Fundus camera: zeiss
Shooting center: fovea
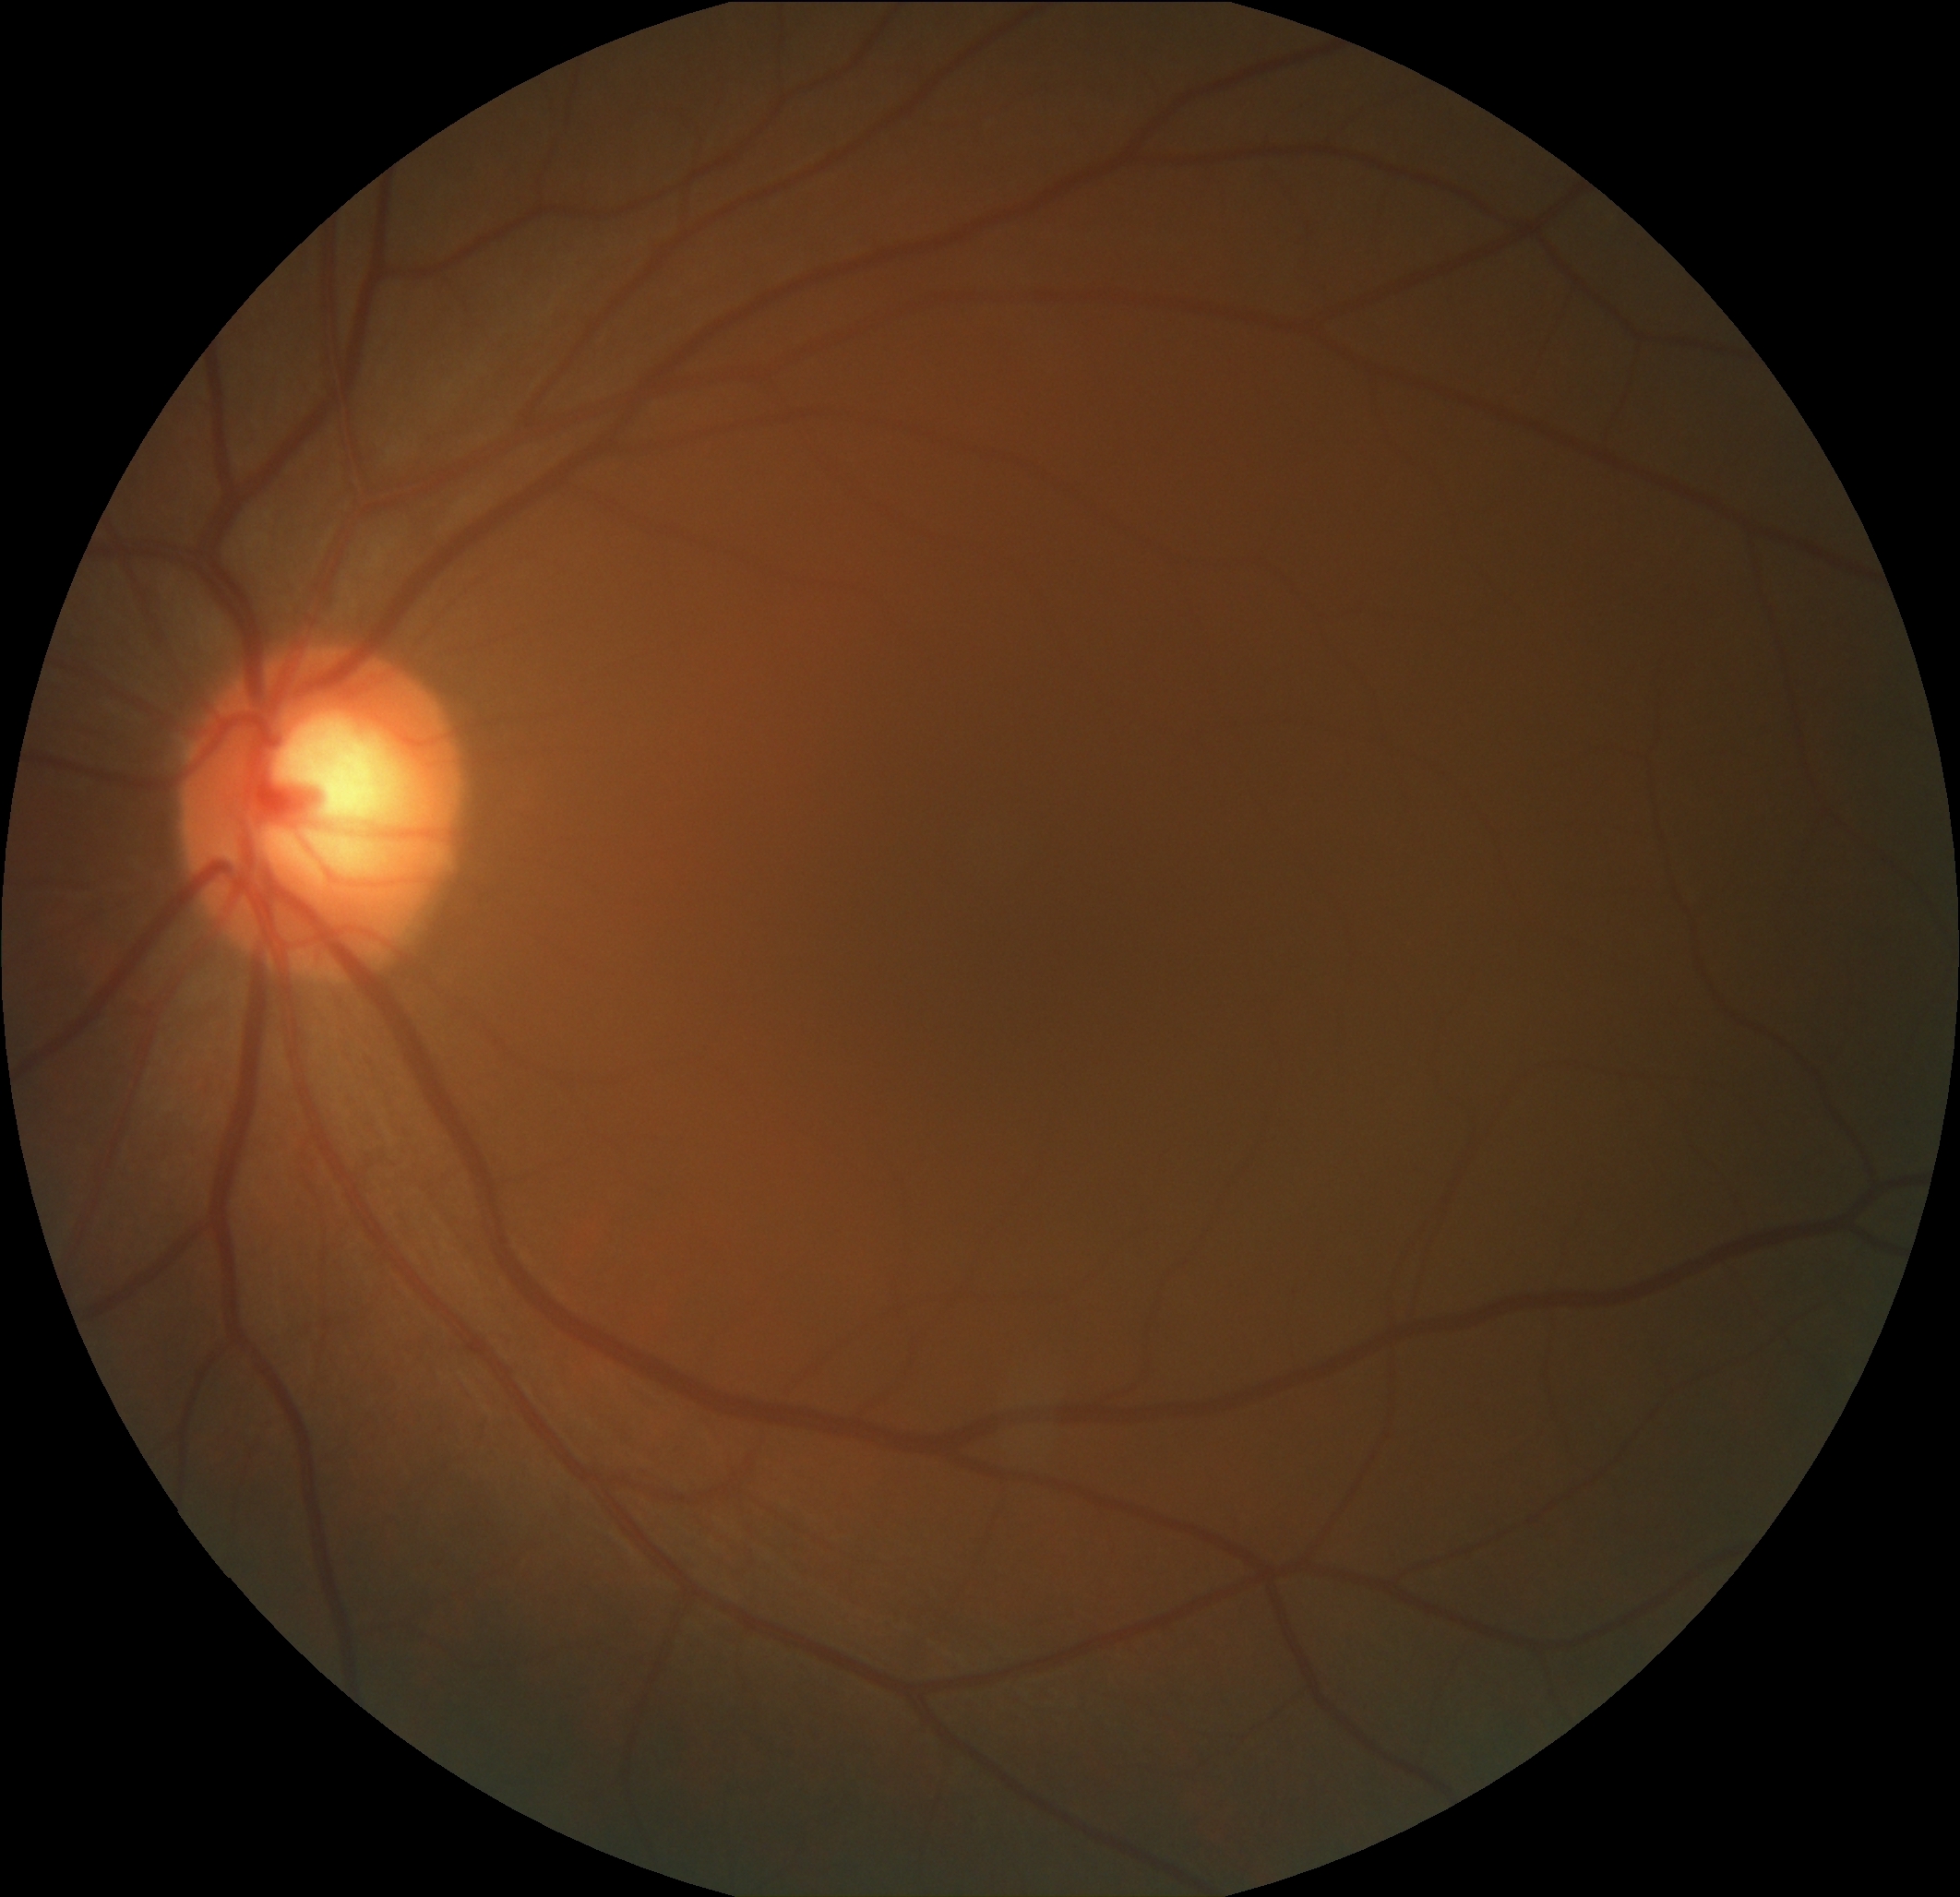
Pathologic myopia: no
Patchy retinal atrophy: absent
Retinal detachment: absent